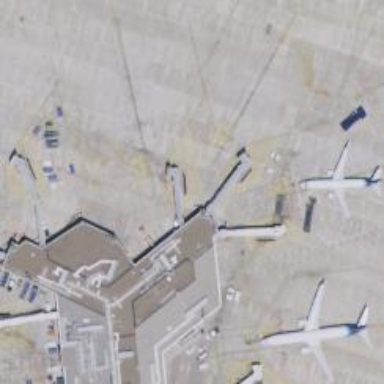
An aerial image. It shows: Airport gate.